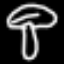
Label: mushroom